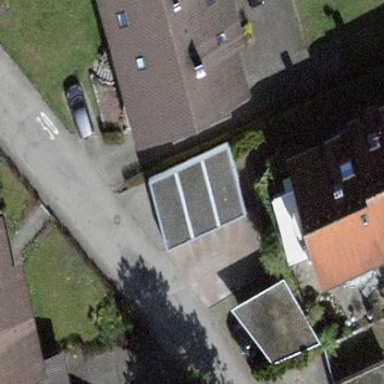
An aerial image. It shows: Group of garages.